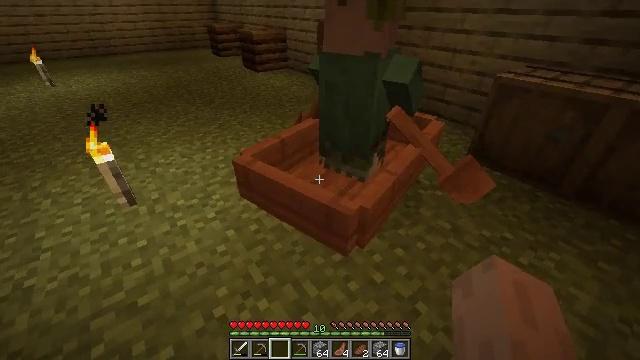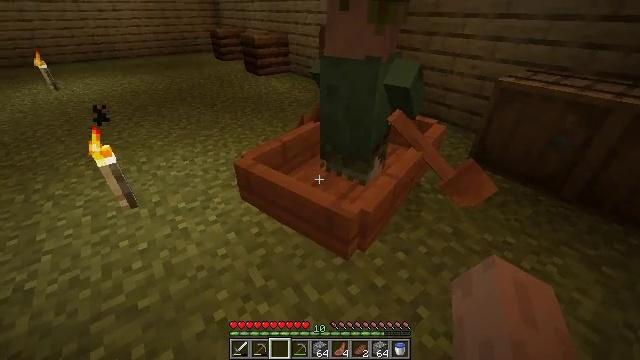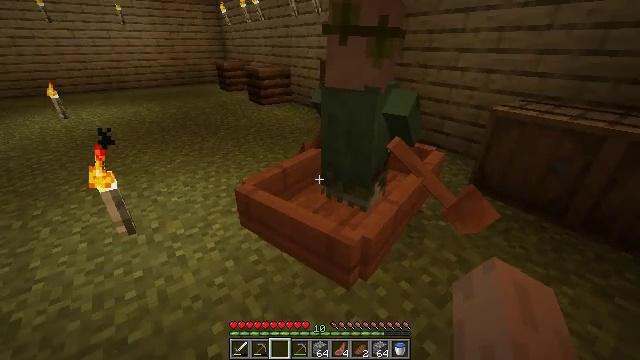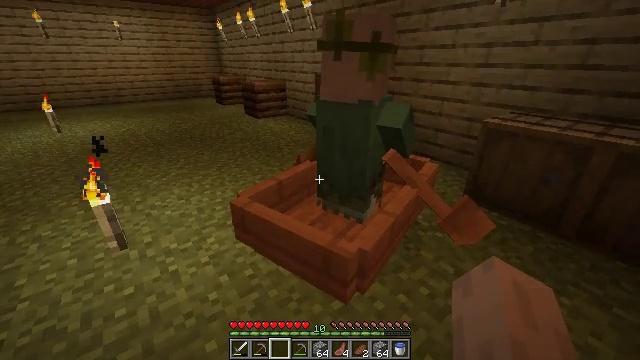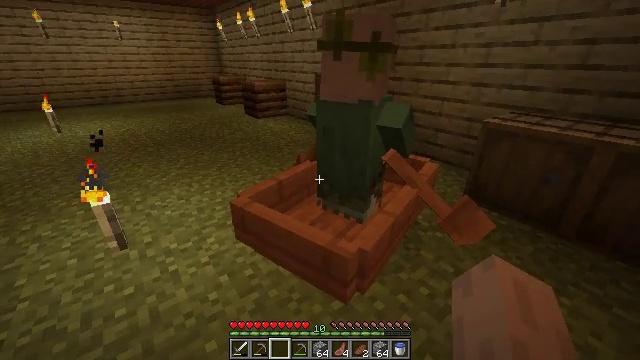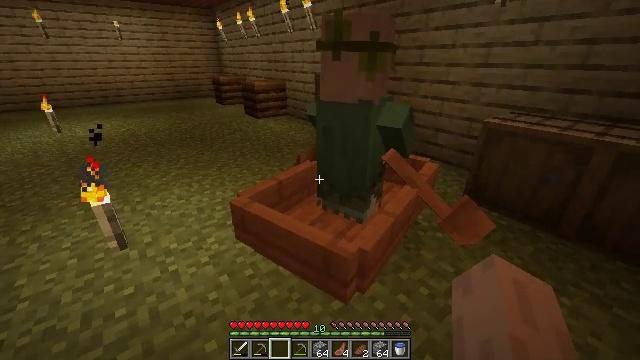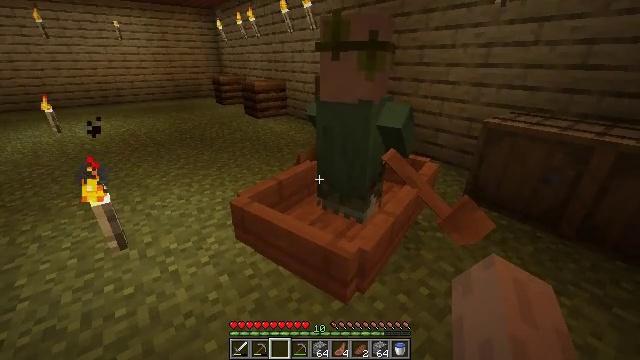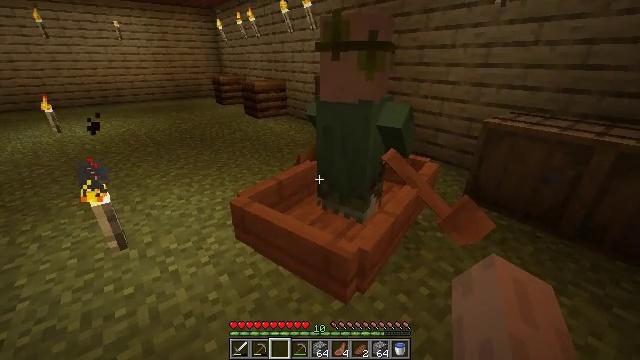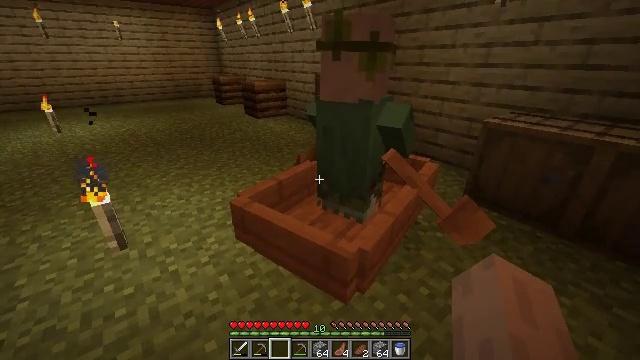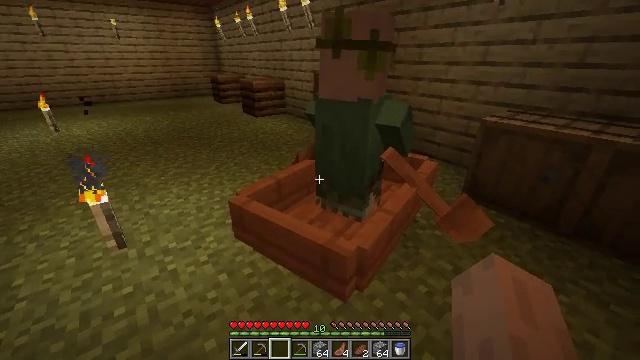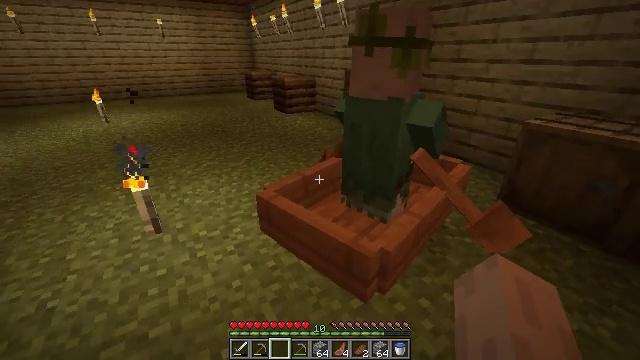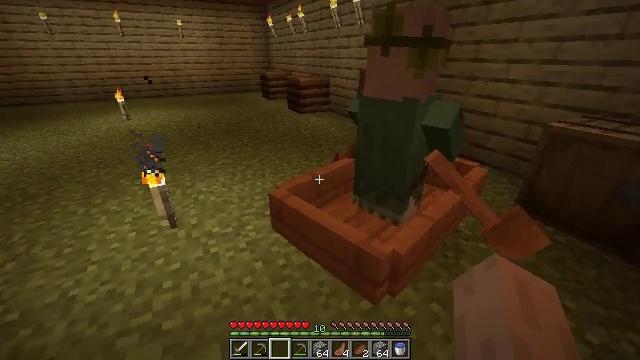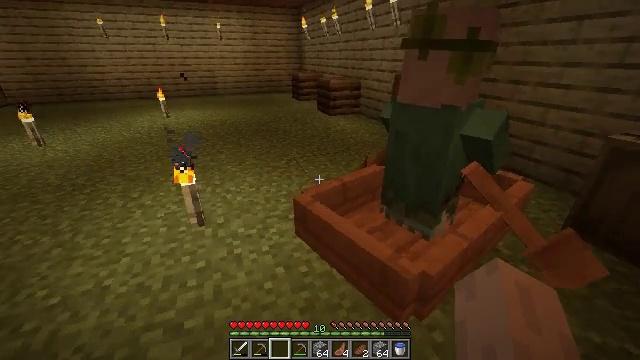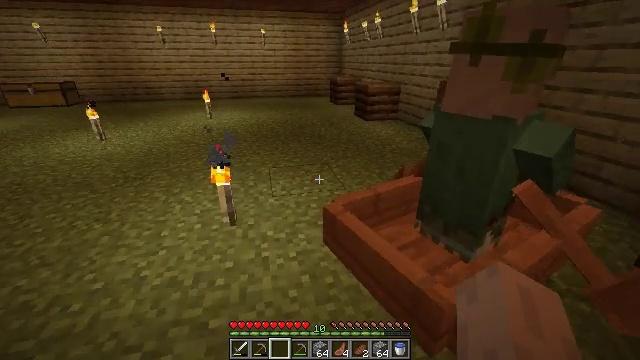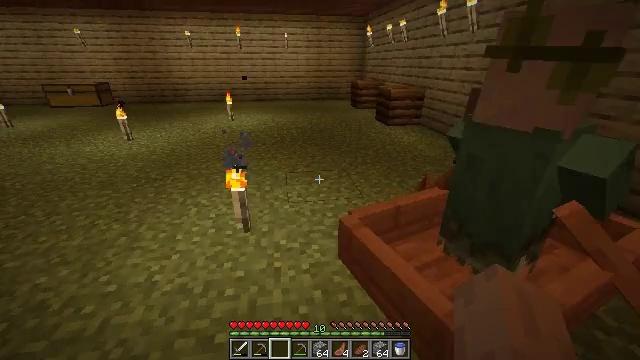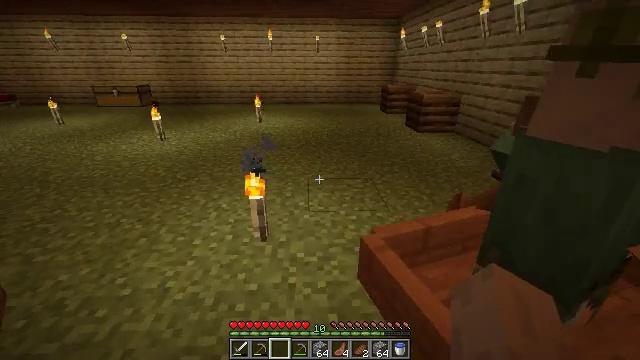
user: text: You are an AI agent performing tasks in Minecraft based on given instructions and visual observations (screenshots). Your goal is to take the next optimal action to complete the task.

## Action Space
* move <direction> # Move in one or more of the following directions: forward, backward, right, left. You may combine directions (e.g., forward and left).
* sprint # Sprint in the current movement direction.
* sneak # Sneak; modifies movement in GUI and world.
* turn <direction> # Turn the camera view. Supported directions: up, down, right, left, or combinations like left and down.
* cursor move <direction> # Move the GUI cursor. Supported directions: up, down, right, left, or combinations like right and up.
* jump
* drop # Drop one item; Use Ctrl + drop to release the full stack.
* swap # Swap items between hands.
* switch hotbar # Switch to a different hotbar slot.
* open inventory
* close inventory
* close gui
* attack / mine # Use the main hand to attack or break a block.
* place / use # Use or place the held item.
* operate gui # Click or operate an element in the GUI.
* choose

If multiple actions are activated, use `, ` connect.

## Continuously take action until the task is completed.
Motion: motion action
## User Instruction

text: Produce an acacia button in the crafting table.
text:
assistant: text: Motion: no_op
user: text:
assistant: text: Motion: turn up
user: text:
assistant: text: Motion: turn right and up
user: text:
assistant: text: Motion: no_op
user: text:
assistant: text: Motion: no_op
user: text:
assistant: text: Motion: no_op
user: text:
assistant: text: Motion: no_op
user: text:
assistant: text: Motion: no_op
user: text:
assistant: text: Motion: no_op
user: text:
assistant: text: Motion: turn left
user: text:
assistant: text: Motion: turn left
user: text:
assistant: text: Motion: move forward, turn left
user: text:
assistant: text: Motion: move forward, turn left
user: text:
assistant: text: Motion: move forward, turn left
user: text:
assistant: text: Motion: move forward, turn left
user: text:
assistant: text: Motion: move forward
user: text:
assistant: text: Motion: move forward
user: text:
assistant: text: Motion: move forward, turn left
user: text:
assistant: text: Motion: move forward, turn left
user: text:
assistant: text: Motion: move forward, turn left
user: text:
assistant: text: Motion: move forward
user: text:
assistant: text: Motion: move forward, turn left
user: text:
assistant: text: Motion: move forward, turn left
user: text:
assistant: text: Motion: move forward, turn left
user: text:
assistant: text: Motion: move forward, turn left
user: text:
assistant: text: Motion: move forward, turn left
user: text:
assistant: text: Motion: move forward, turn left
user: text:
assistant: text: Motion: move forward, turn left
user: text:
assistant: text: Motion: move forward, turn left
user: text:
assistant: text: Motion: move forward, turn left and up